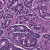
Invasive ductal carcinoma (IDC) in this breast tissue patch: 1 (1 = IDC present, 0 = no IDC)